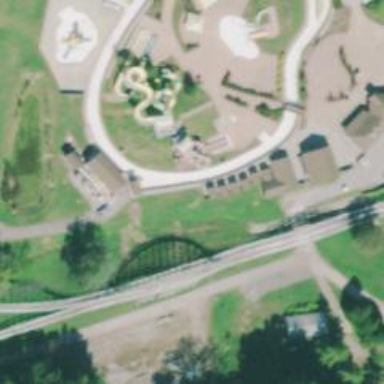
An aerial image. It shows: Water slide attraction.